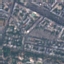
Land use / land cover class: Residential